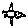
Label: bird